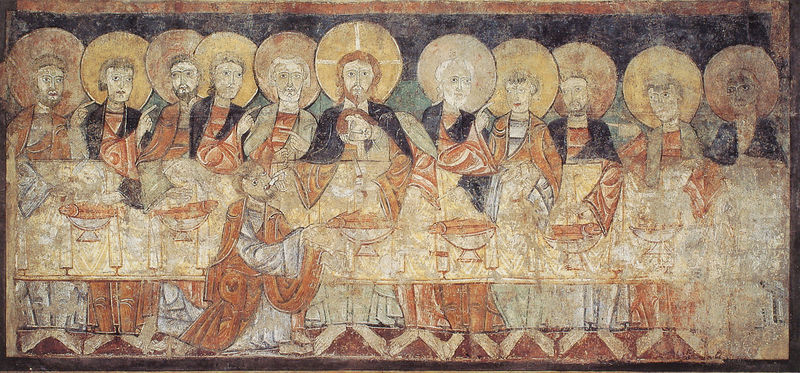
Titel: Das Letzte Abendmahl; von der Wandmalerei der Hermitage San Baudelio de Berlanga
Institution: Boston, Museum of Fine Arts
Schlagwörter: finger, tisch, rot, schale, flach, gewand, schalen, füße, men, people, red, religious, robes, einfach, gold, hair, painting, table, zeigefinger, servant, zeigen, wine, knien, fisch, heiligenschein, christus, jesus, angel, food, gods, man, orange, water, eyes, feet, fresko, abendmahl, jünger, paul, beard, saint, faces, fresco, fische, beggar, renaissance, religion, wandfresco, god, christ, fish, sleeping, eat, humans, christian, christianity, saints, bible, faith, mural, middle ages, sleeves, meal, apostle, halo, george, icon, holy, relic, kneel, jesus christ, beards, dinner, bread, supper, john, halos, apostel, peter, apostles, last supper, evangelist, last, judas, james, followers, disciples, evangelists, breakfast, bowls, communion, andrew, saintly, das letzte abendmahl, 1450, das letzte, nimb, eleven, areolae, hailo, hailohalo, diciplies, tryptech, bread and fish, exquisite, apostals, evvangelisten